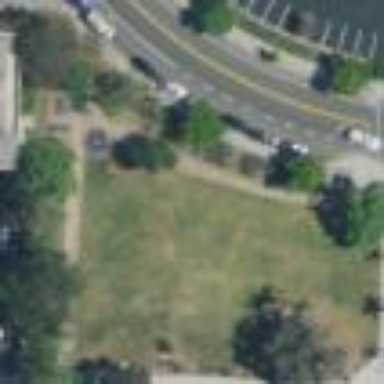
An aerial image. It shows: Park with grass surface.